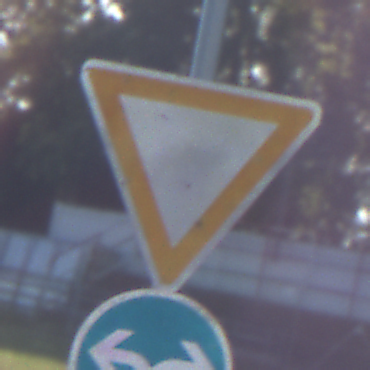
Verkehrszeichen: VorfahrtGewaehren
Zusatzzeichen unten: VorgeschriebeneFahrtrichtungRechtsOderLinks
Umgebung: Outdoor, Suburban
Tageszeit: MorningAfternoon
Wetter: PartlyCloudy
Licht: Natural
Jahreszeit: NotSpecified
Kontrast: HighContrast